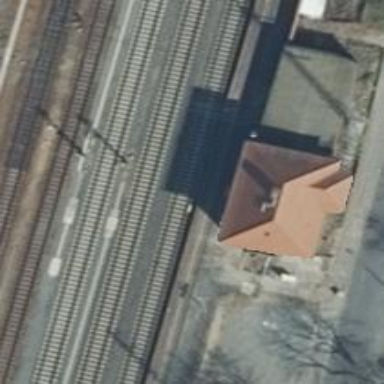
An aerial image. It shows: Building that serves as signal box for the railway.